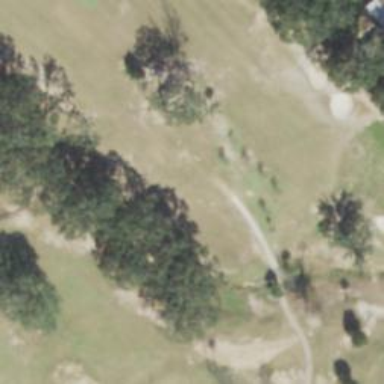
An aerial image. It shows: Golf hole.